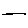
Label: line